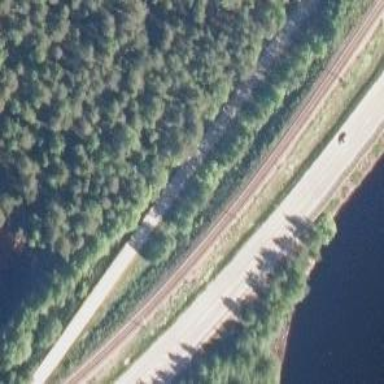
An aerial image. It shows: Continuous rail track.